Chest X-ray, PA view. Patient: 15 years old, sex M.
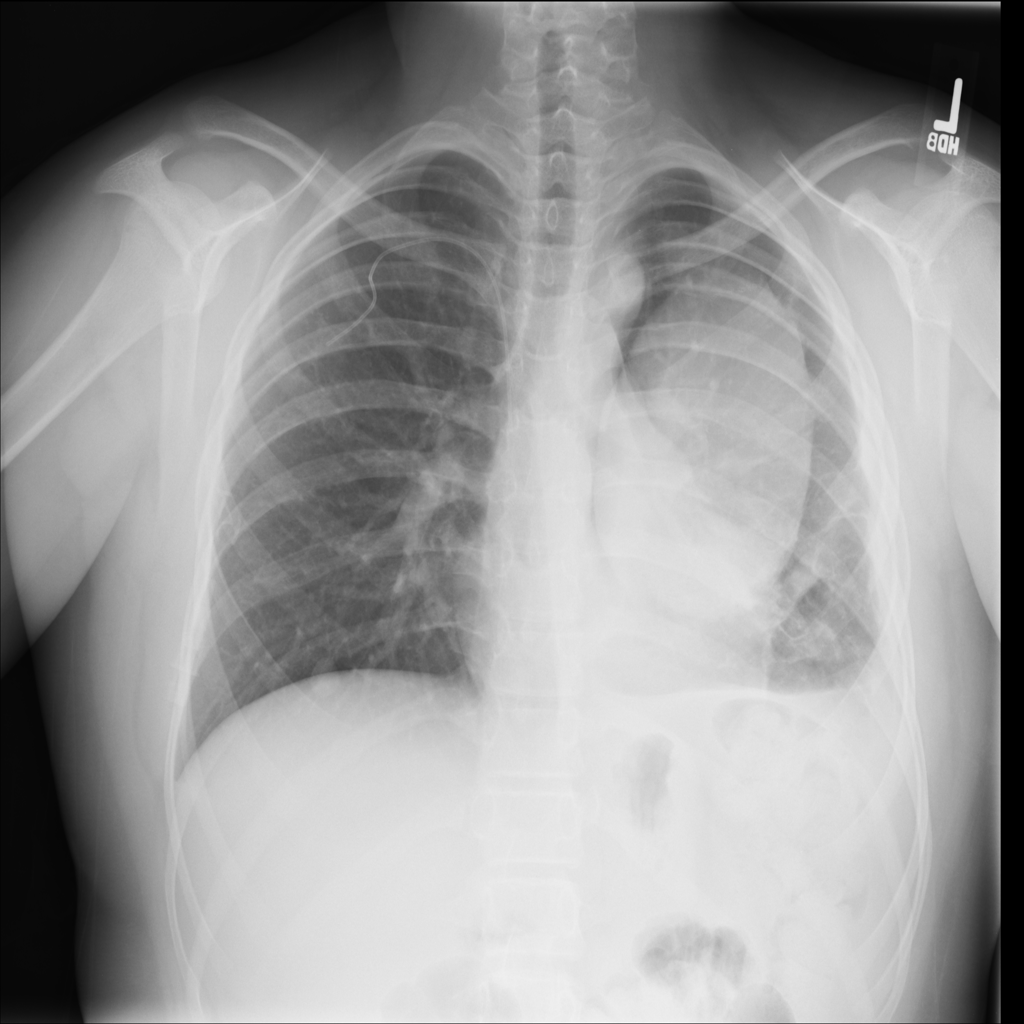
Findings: Infiltration, Mass